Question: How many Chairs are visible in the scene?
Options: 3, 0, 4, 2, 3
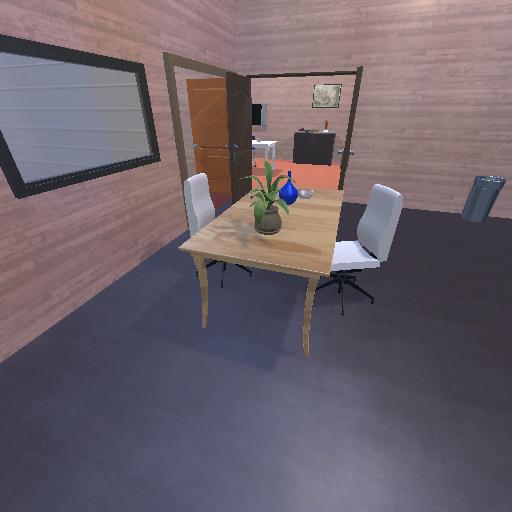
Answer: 3